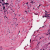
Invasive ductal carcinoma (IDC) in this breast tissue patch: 0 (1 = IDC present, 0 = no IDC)